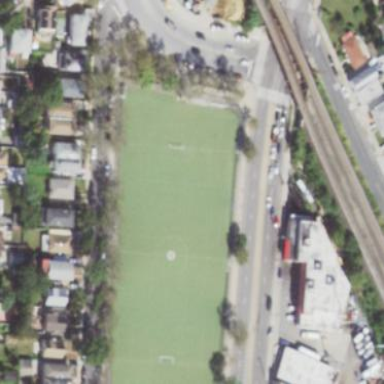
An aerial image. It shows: Soccer pitch for outdoor sports and leisure activities.